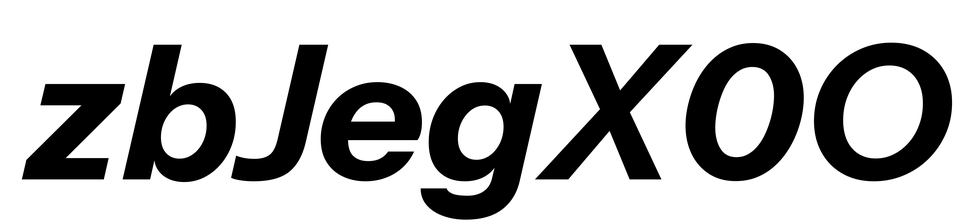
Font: InstrumentSans-Italic_Bold_Italic